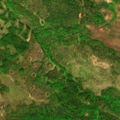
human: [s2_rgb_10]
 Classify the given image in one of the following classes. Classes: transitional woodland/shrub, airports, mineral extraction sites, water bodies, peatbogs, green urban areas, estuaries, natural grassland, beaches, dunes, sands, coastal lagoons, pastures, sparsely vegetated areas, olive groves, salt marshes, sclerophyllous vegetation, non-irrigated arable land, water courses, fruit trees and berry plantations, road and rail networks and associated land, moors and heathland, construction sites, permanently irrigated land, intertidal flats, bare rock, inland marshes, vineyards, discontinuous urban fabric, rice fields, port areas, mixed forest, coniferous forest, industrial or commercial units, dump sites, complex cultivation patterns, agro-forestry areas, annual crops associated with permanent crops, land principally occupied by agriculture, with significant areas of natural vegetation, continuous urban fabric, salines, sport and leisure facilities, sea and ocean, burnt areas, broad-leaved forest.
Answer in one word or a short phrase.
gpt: coniferous forest, transitional woodland/shrub